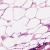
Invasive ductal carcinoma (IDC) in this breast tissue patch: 0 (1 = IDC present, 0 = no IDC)